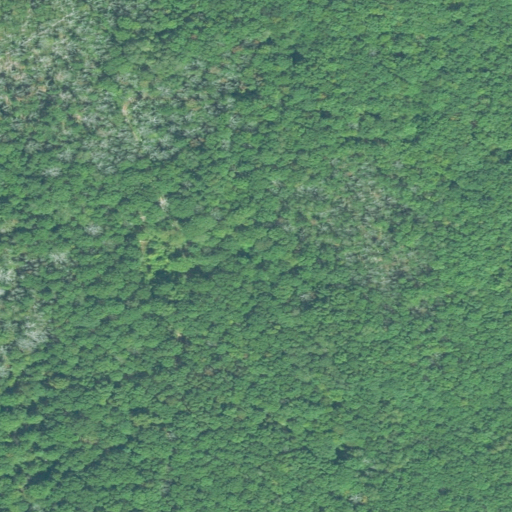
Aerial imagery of mountain in Rhode Island named Shumunkanuc Hill containing only deciduous forest